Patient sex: F
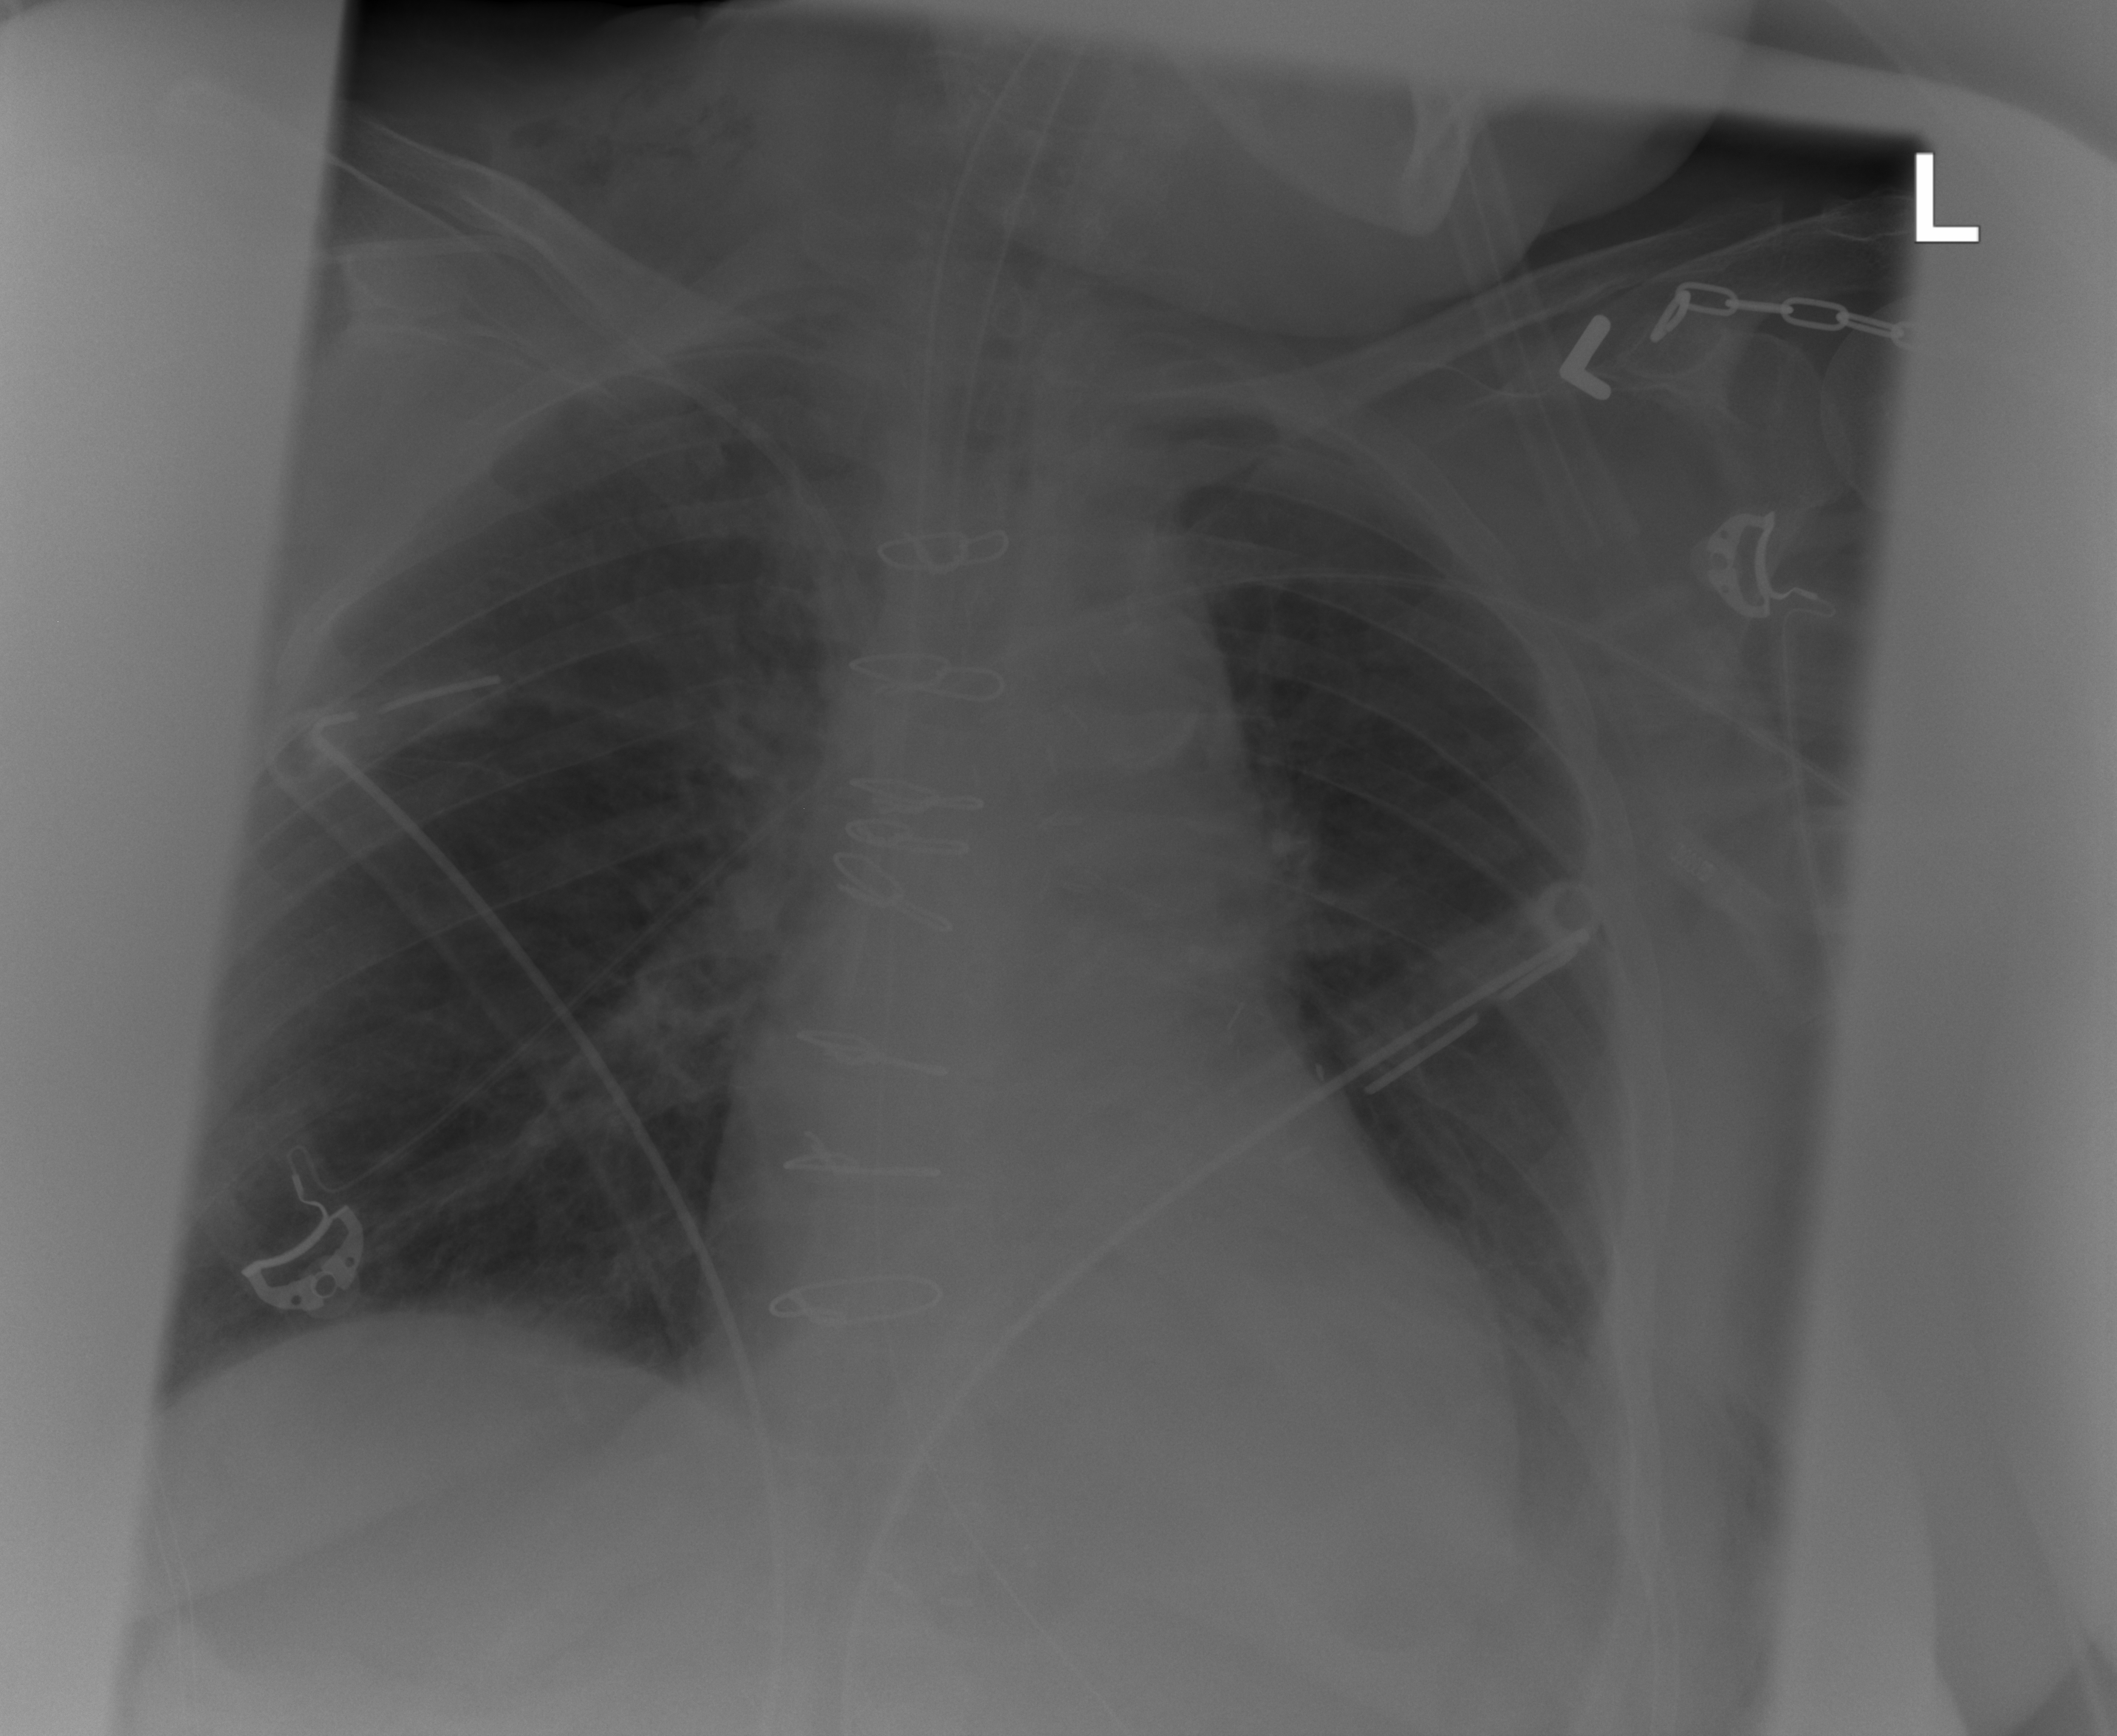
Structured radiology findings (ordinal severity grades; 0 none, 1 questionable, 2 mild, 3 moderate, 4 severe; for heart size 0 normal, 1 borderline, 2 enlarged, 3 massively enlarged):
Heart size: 1
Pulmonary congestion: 0
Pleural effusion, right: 0
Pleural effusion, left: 2
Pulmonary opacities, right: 0
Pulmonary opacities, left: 0
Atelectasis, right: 0
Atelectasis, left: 2